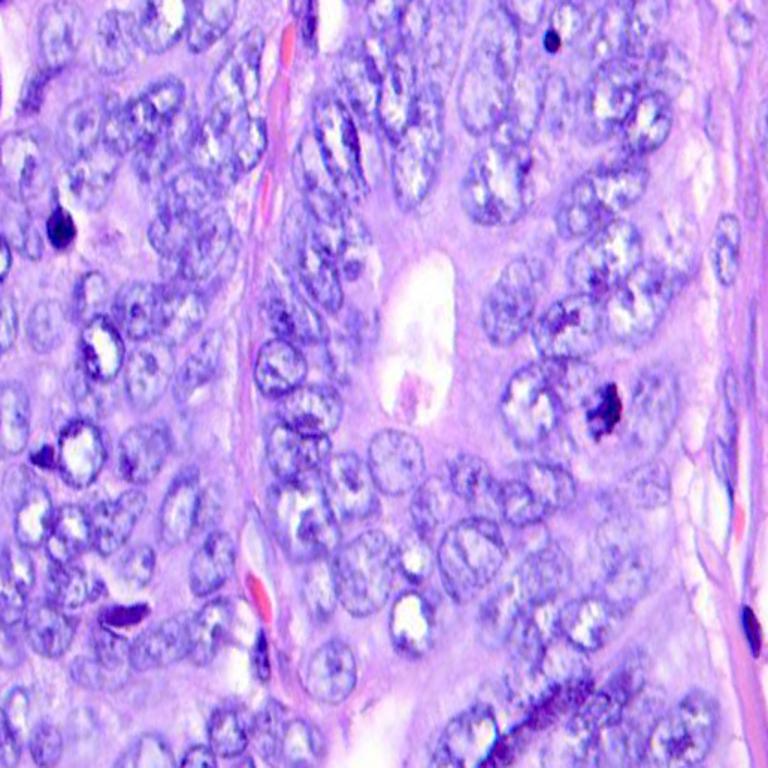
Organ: colon
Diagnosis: adenocarcinomas